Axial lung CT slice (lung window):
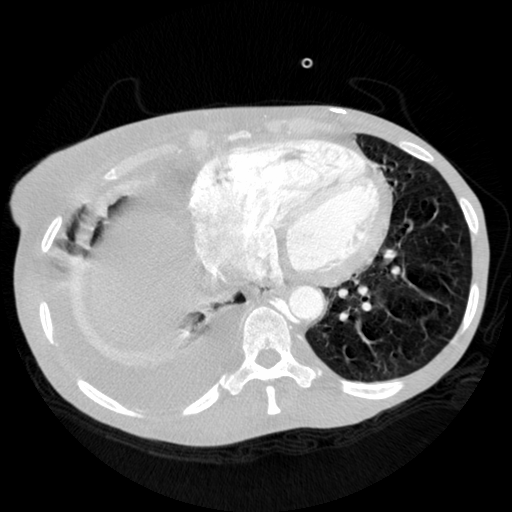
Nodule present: no